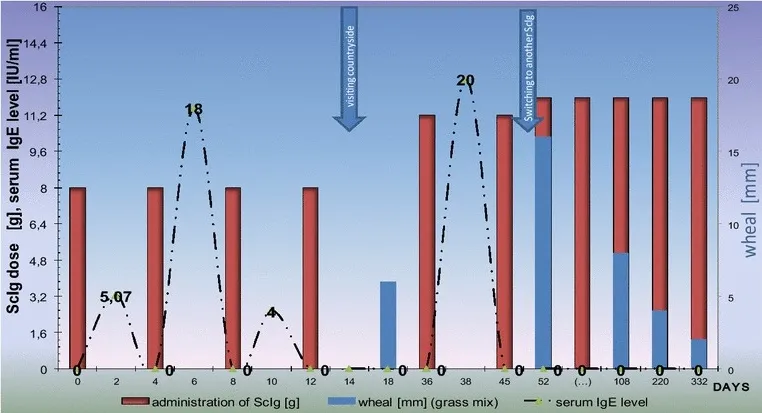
Passive type I (anaphylactic) reaction after ongoing sensitization during initial subcutaneous immunoglobulins repacement therapy. Timeline of two CVID patients receiving initial ScIg therapy. Negative skin test before, but positive after replacement therapy with Subcuvia. Was presented. A; Patient with rhinoconjunctivitis and laryngeal edema occurring after exposure to grass pollens. Serum IgE level fluctuation was presented. It was tested retrospectively every 2 days when ScIg loading dose was given over the course of 2 weeks. Serum IgE level and short serum half-life do not reflect IgE elimination, but FcER expression and opsonization of immune cells that are source positive skin tests.
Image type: chart (chart)